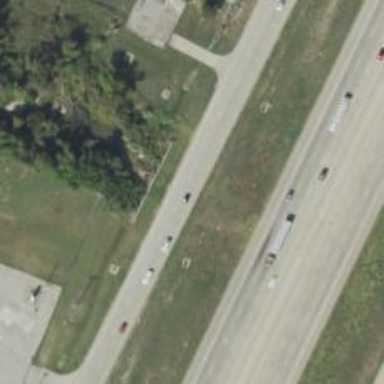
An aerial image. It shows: Secondary road with frontage road alongside.